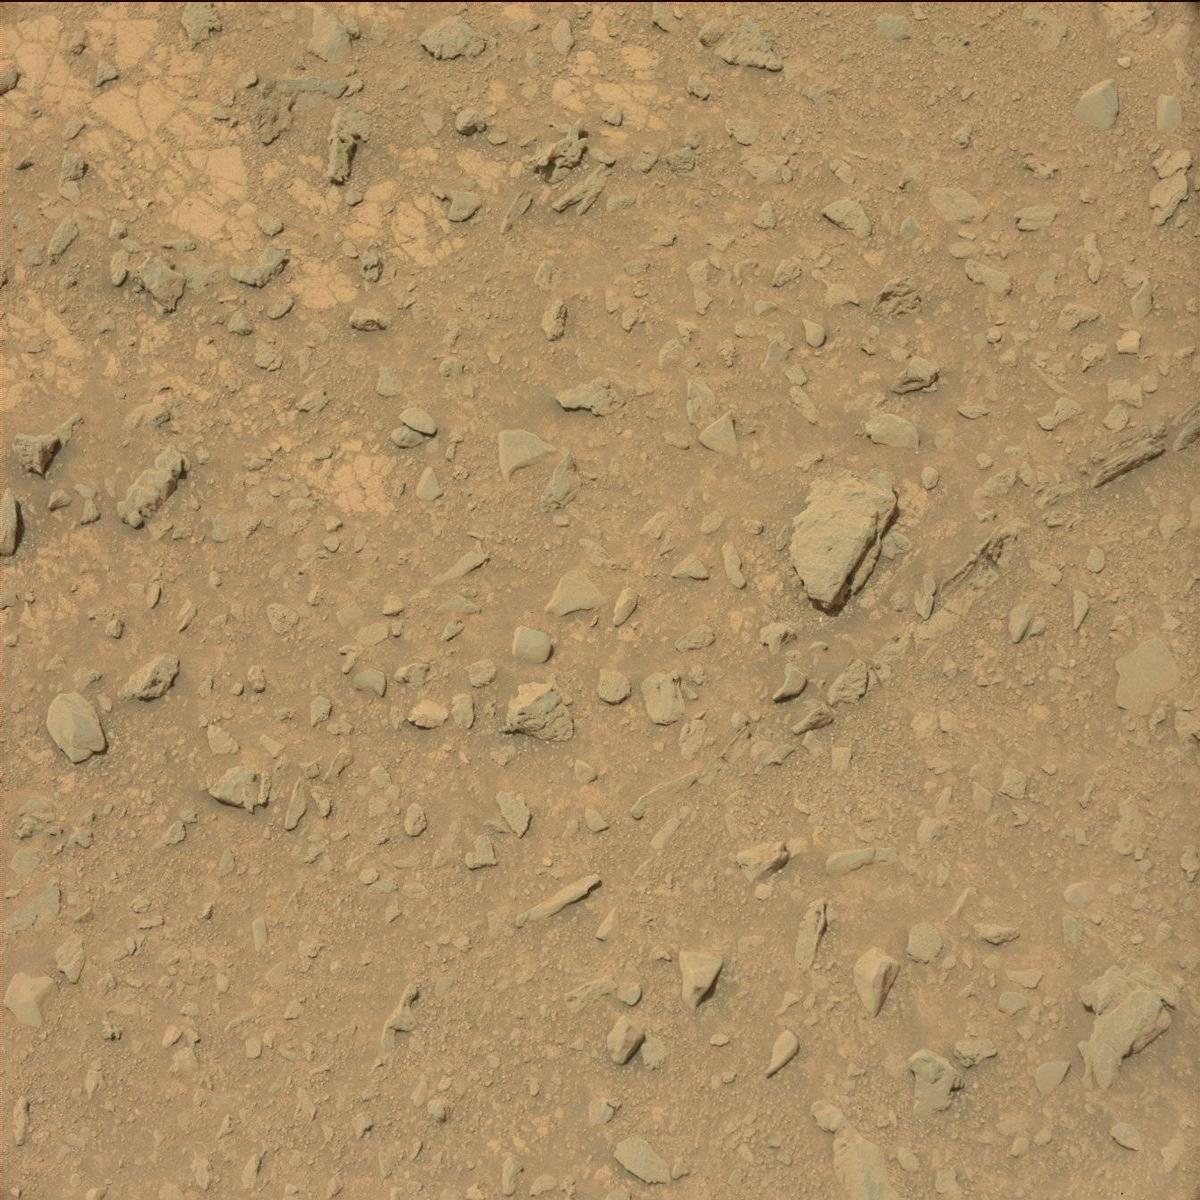
Terrain classes present: Bedrock, Rock, Sand / Soil